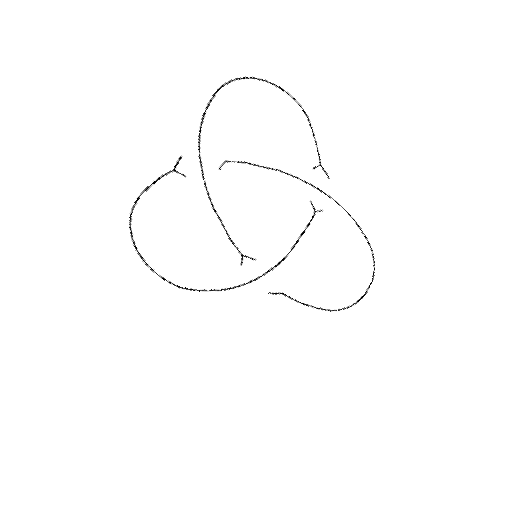
Crossing number: 3